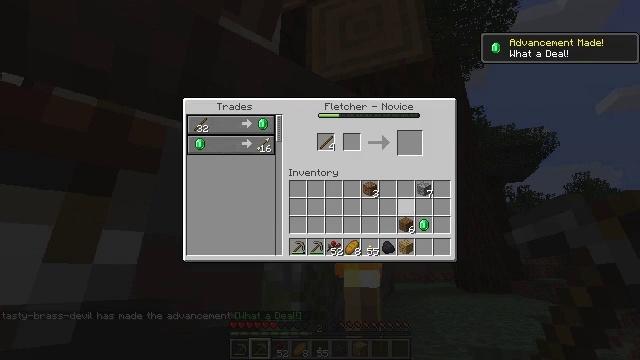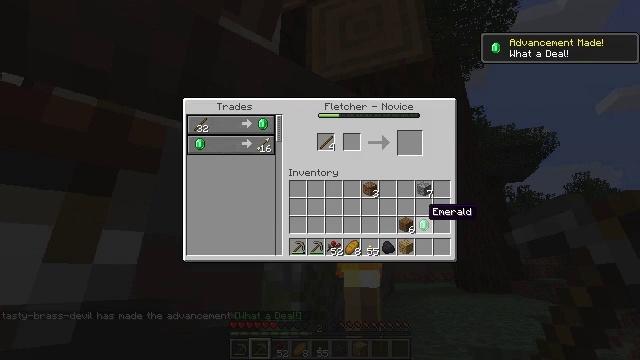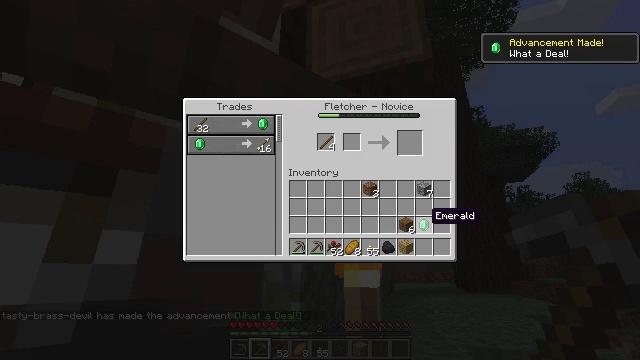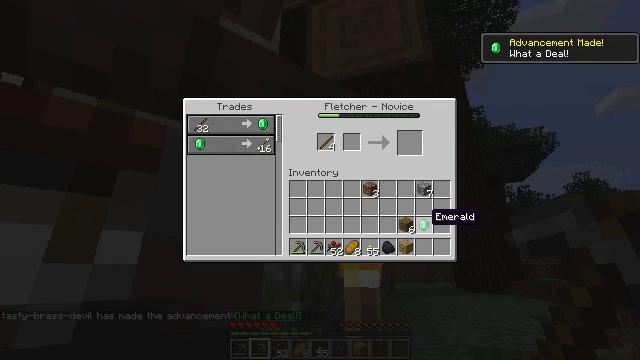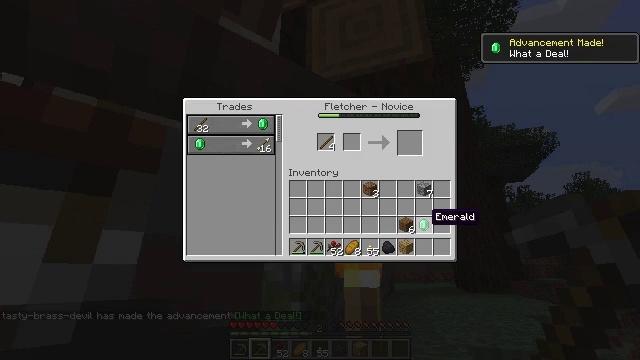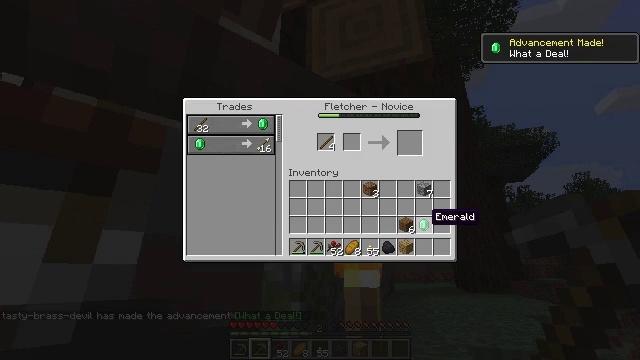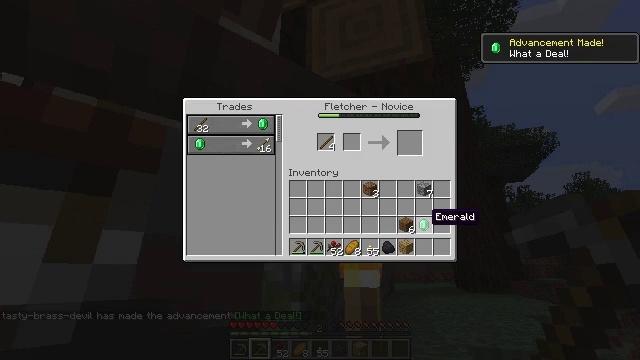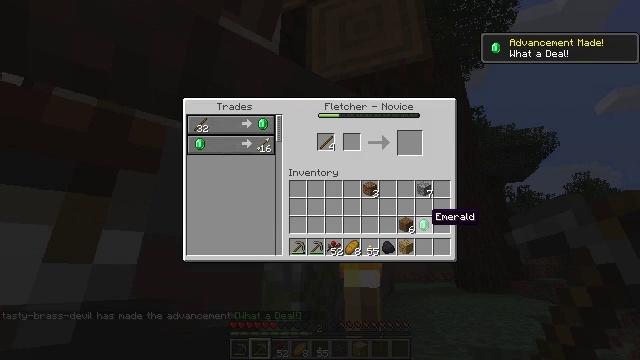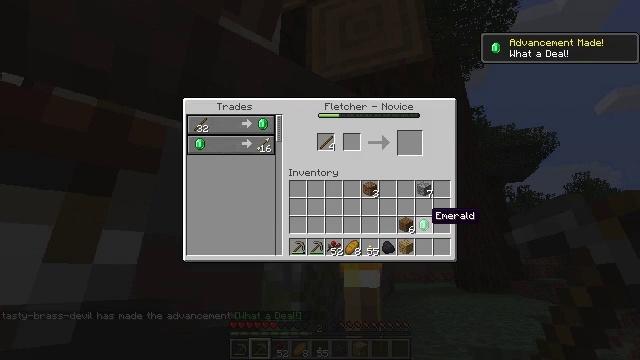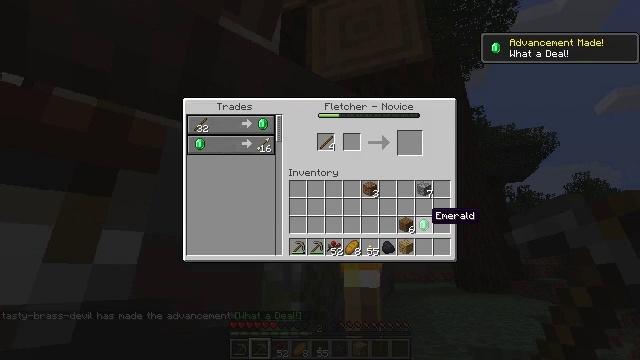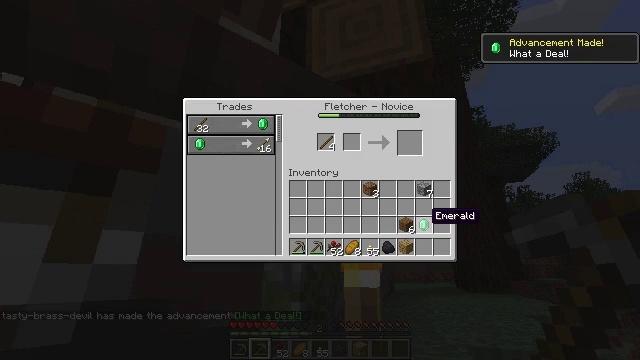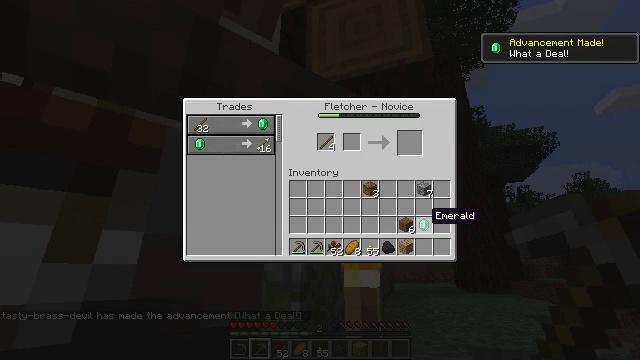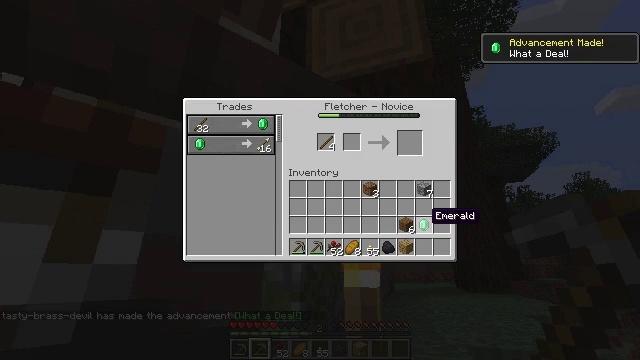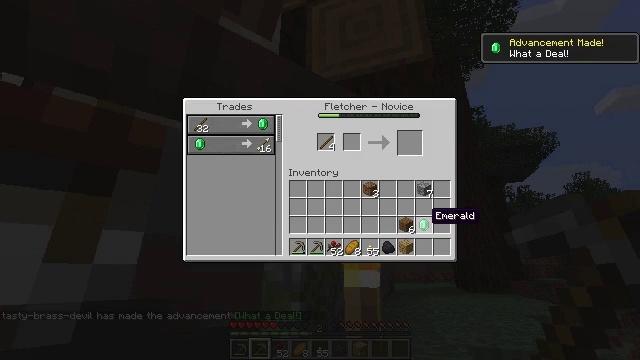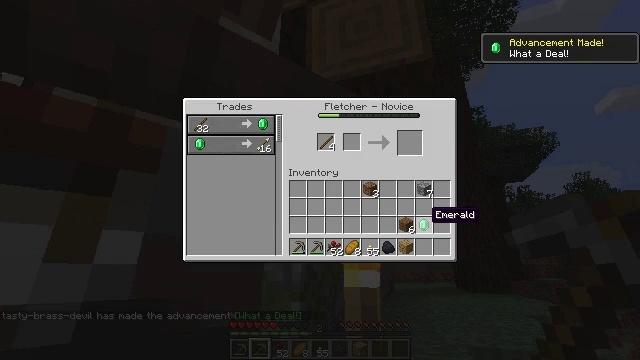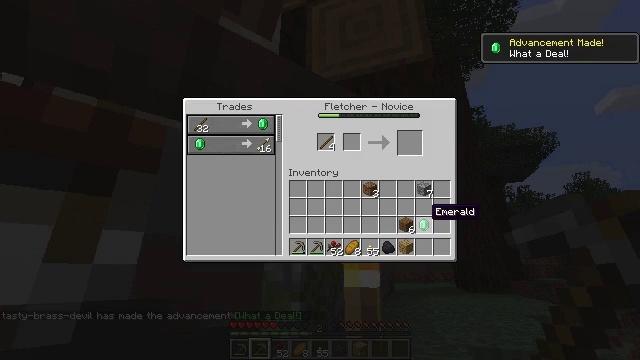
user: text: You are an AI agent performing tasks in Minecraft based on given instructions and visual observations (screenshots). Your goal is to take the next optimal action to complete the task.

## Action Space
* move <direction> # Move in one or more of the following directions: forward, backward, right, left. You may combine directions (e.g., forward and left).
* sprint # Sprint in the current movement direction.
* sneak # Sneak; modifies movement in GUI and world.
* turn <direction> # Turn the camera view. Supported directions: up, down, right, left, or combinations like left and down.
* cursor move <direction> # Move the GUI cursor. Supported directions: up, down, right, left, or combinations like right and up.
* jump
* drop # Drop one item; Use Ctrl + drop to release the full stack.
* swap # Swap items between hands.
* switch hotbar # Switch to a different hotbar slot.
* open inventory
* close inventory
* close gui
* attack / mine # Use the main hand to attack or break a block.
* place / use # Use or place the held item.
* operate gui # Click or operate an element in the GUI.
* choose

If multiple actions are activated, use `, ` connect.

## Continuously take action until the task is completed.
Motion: motion action
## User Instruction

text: Chop down the spruce log.
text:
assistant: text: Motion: cursor move right and down
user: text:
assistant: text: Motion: no_op
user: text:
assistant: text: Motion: no_op
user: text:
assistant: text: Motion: no_op
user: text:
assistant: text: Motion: no_op
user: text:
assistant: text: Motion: no_op
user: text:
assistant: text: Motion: no_op
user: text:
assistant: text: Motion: no_op
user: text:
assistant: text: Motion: no_op
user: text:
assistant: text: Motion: no_op
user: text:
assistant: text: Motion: no_op
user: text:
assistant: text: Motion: no_op
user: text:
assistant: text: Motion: no_op
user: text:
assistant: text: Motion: no_op
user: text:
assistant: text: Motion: no_op
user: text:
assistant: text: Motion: no_op
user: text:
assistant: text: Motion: no_op
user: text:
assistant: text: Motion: close gui
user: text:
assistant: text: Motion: no_op
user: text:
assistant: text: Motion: turn left and up
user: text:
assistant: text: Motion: turn left and up
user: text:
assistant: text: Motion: turn left and up
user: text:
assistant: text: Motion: turn left and up
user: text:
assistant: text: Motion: turn left and up
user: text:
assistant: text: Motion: turn left and up
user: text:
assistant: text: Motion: move right, turn left and up
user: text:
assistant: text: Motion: move right, turn left and up
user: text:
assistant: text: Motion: move right, turn left and up
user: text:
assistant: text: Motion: move right, turn left and up
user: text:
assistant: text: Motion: move back